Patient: sex M, age 45
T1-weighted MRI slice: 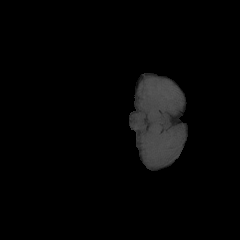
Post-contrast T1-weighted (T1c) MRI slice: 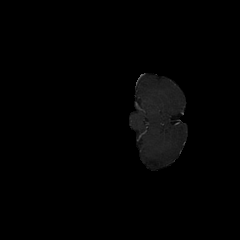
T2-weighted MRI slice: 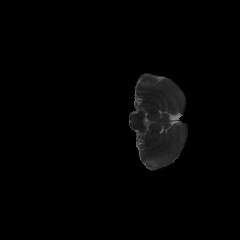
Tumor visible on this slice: no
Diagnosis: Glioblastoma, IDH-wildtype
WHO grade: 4